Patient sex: M
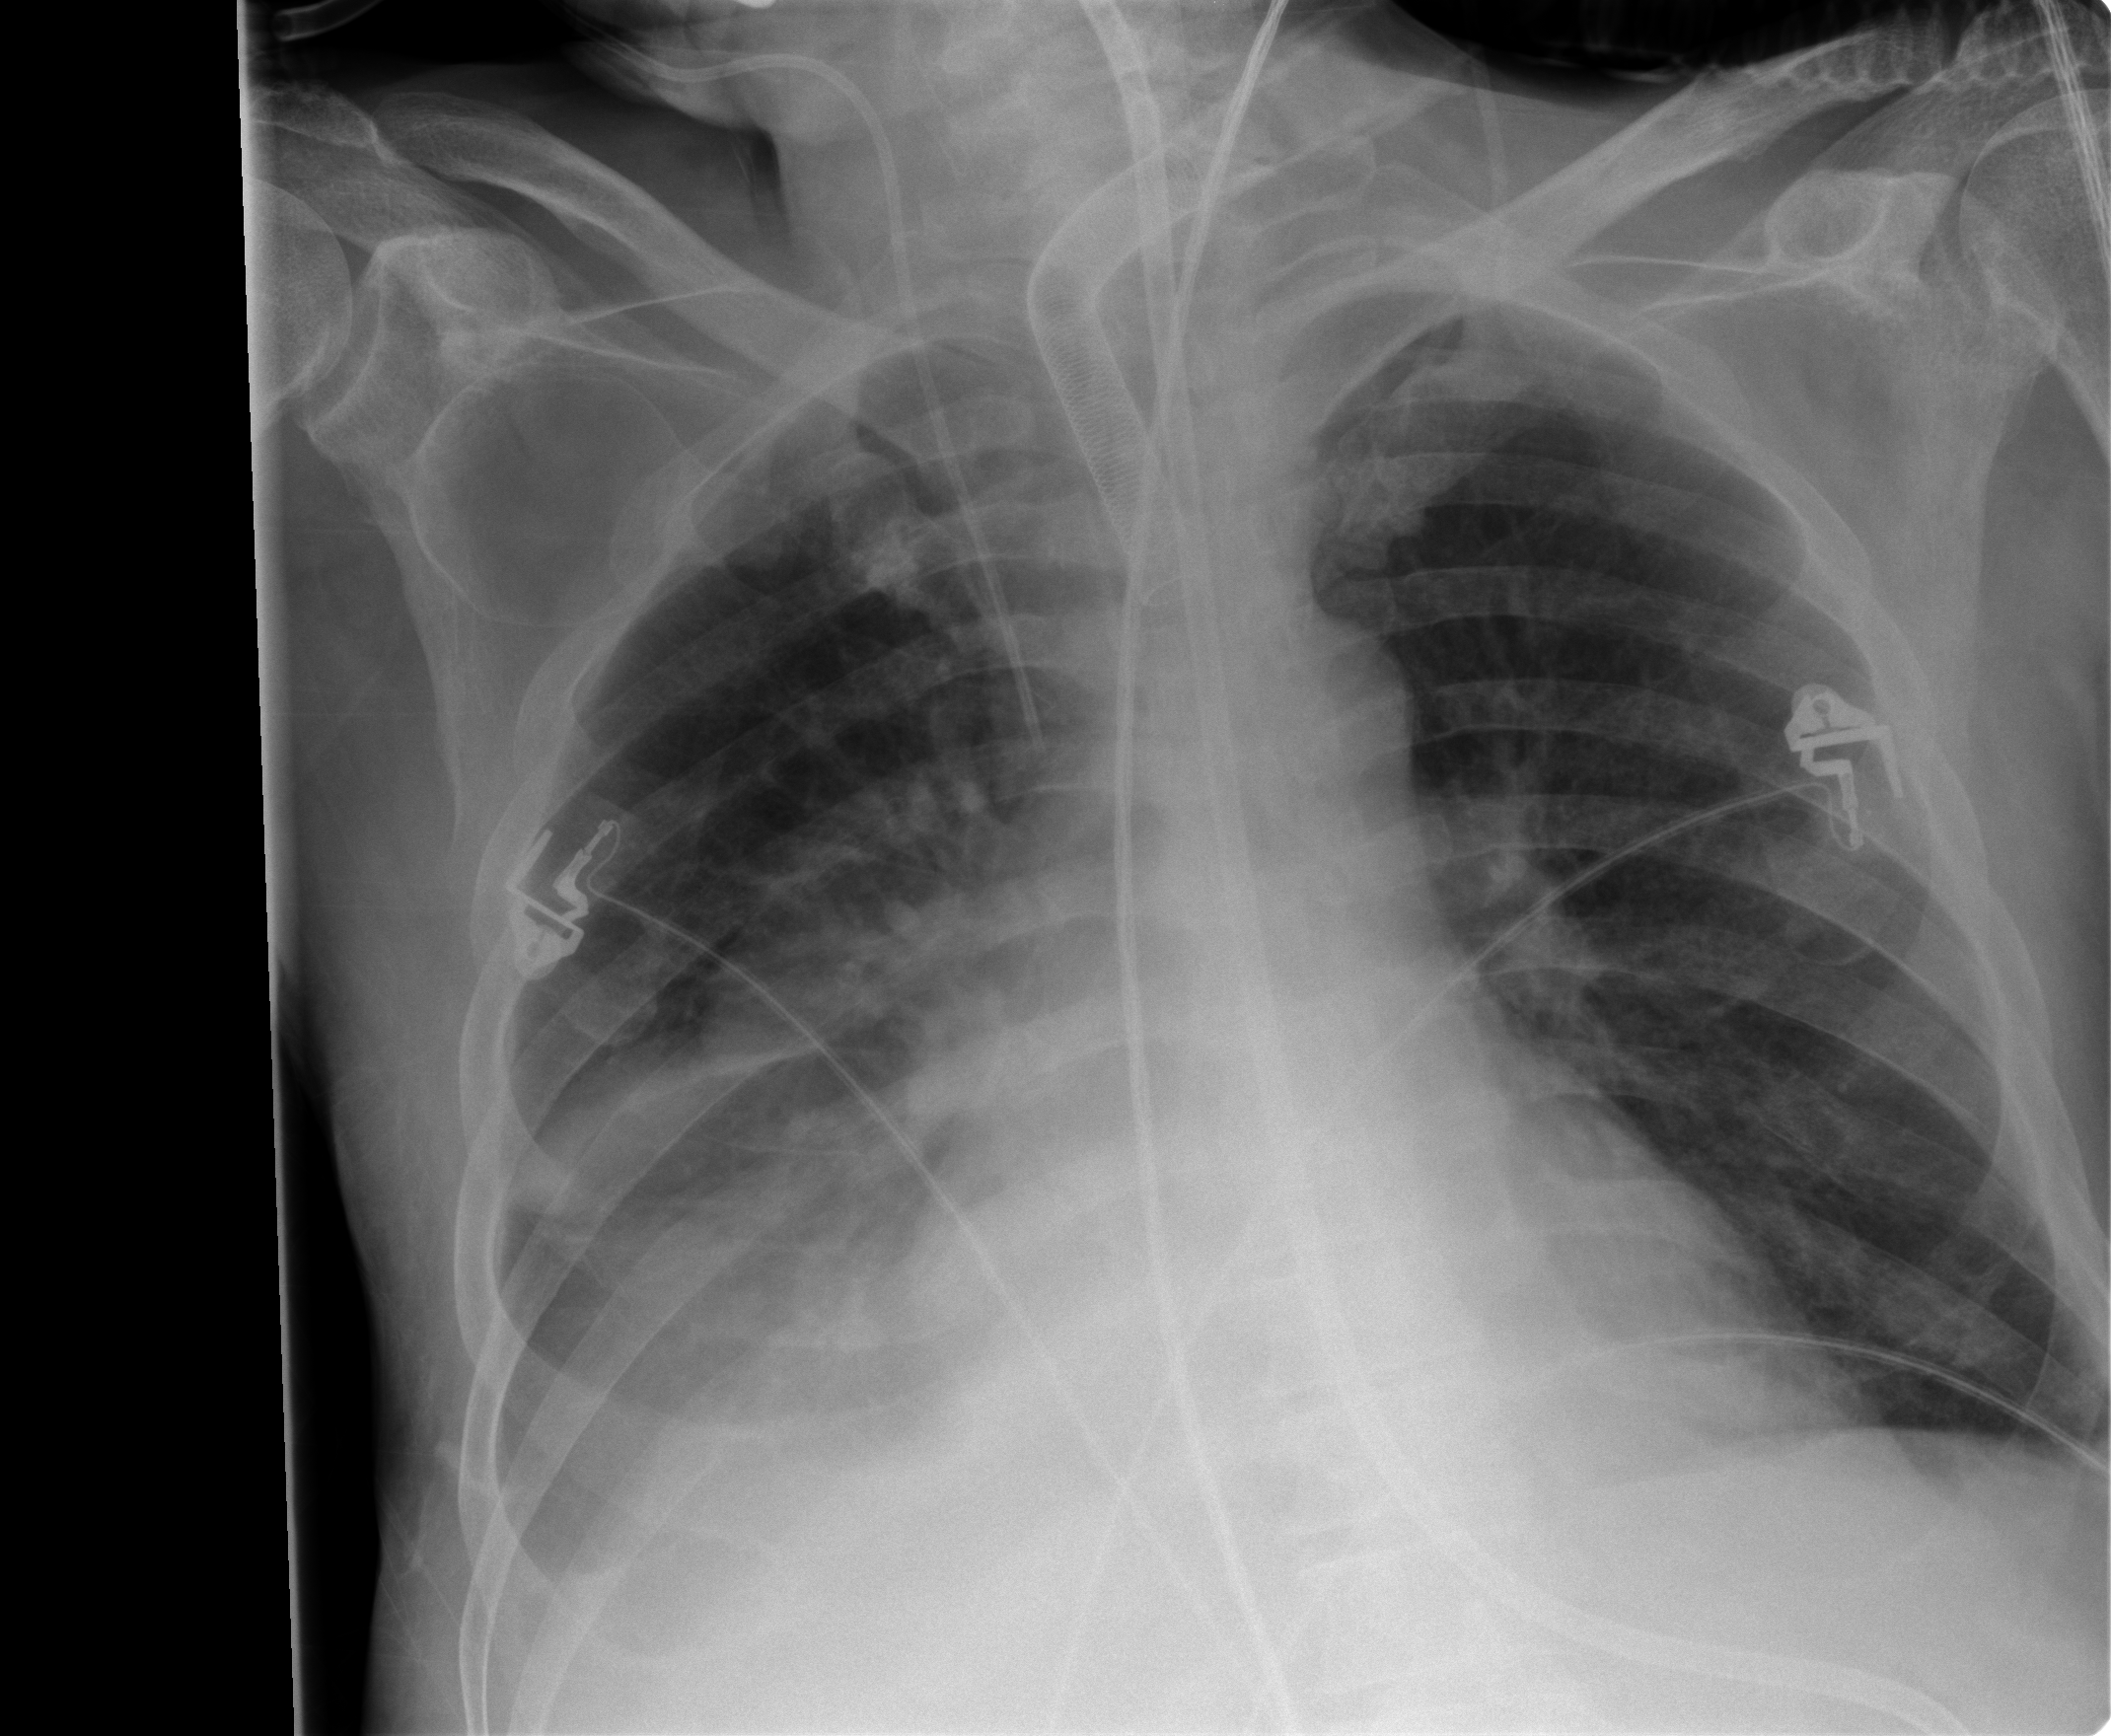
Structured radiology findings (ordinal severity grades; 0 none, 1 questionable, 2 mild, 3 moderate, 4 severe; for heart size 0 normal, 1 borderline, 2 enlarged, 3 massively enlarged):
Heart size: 1
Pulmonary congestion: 1
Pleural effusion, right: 2
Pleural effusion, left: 0
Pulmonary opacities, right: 1
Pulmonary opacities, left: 0
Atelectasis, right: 2
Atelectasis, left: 0